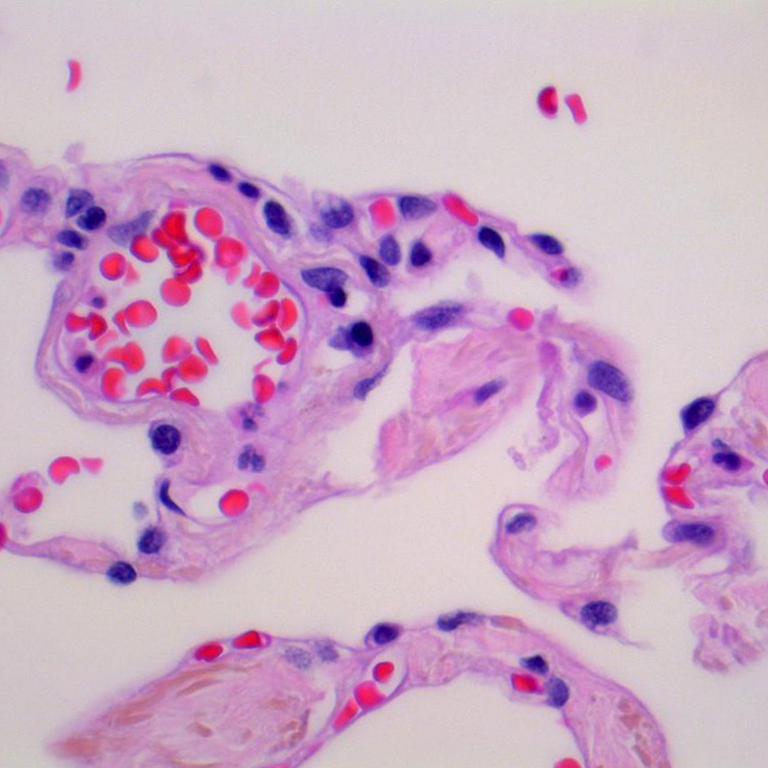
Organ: lung
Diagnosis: benign